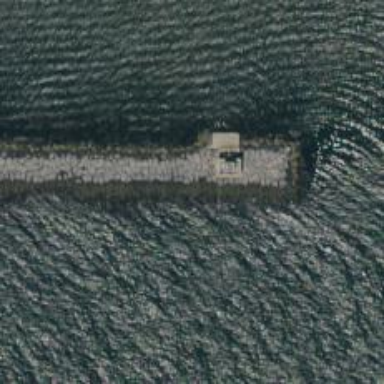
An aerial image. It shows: Lighthouse.